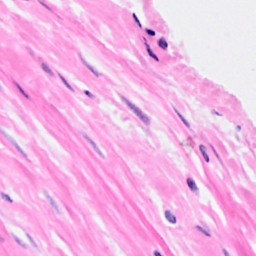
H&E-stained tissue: Breast